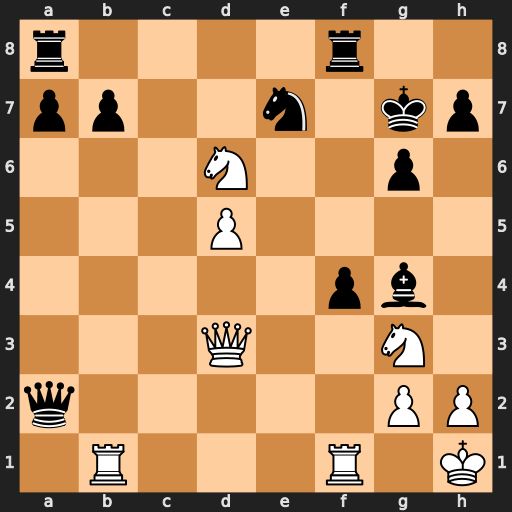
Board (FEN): r4r2/pp2n1kp/3N2p1/3P4/5pb1/3Q2N1/q5PP/1R3R1K
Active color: w
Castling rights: -
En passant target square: -
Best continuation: Rxb7 Kg8 Rxe7